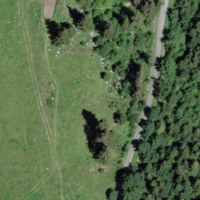
EUNIS habitat code: 23
Species observed at this site:
Sedum album
Astrantia major